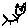
Label: cat